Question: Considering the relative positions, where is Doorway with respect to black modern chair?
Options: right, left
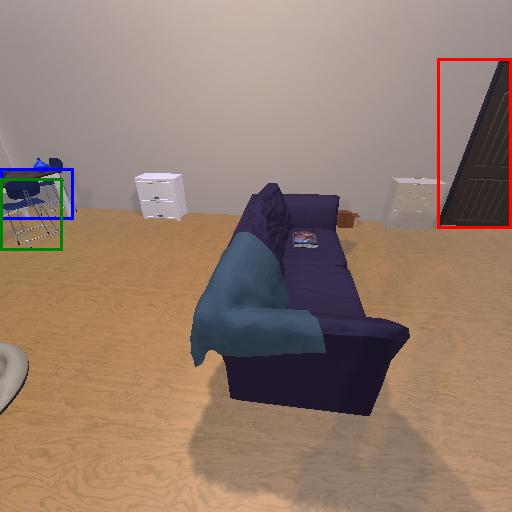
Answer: right